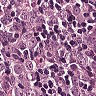
Metastatic tissue present: yes